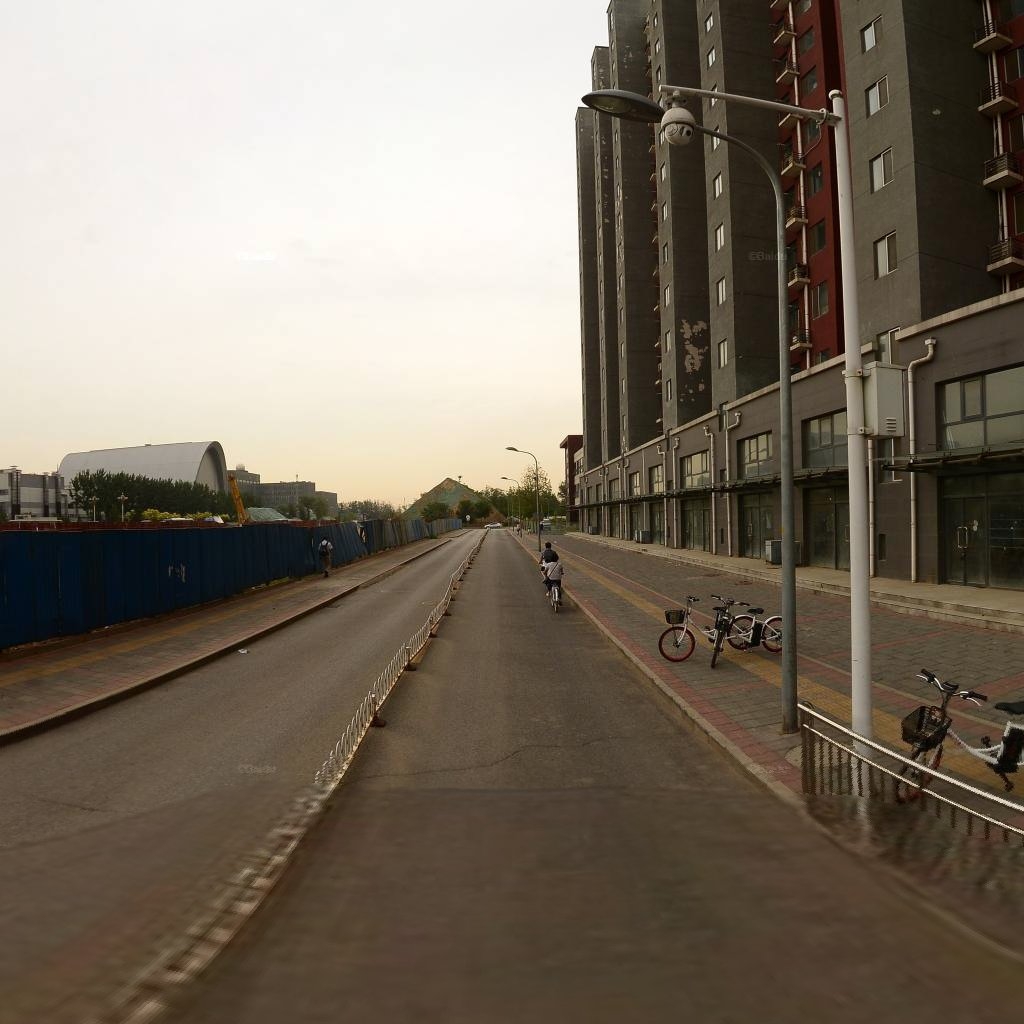
Region: Haidian
Road damage annotations: transverse crack, transverse crack